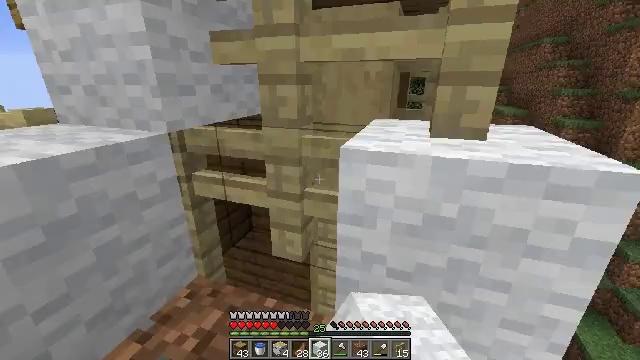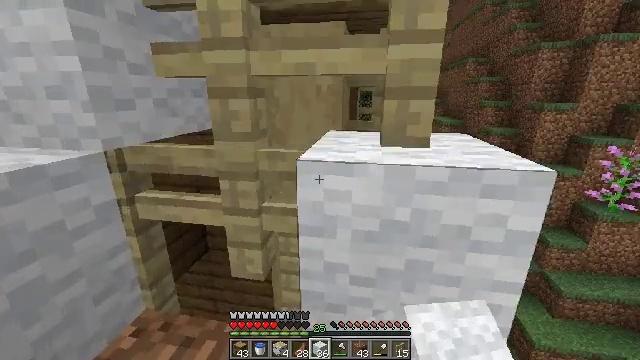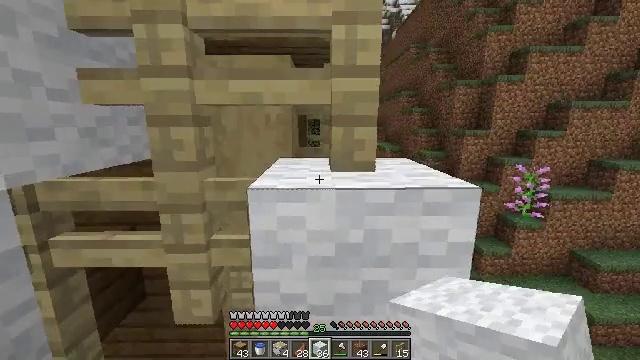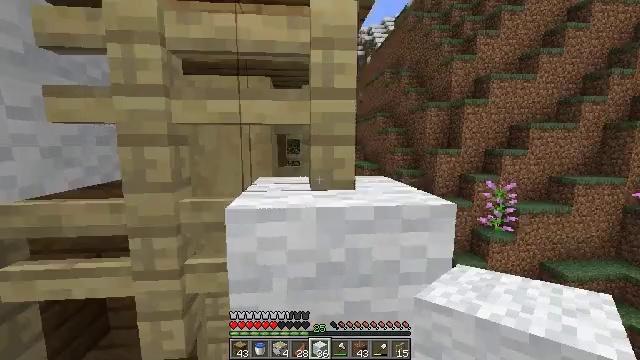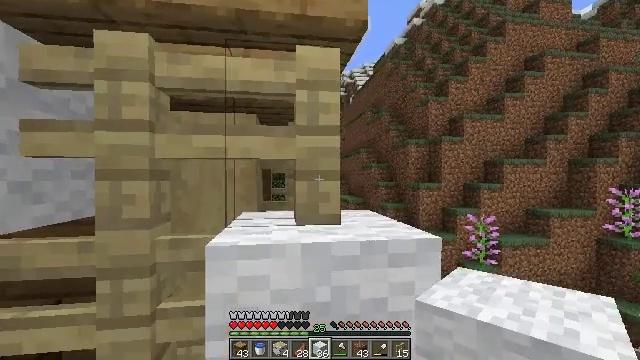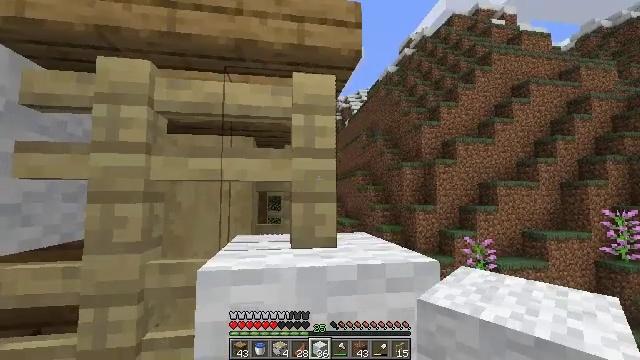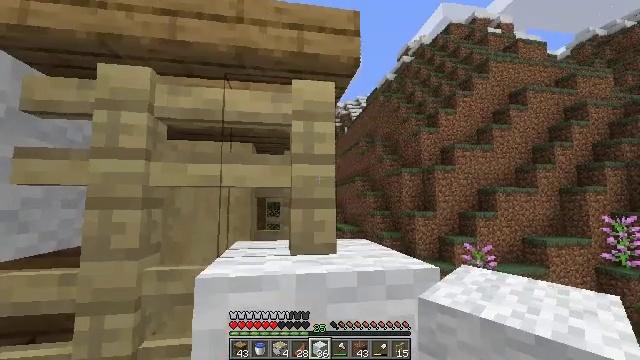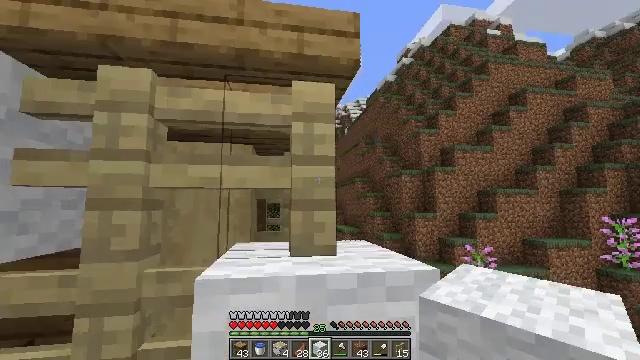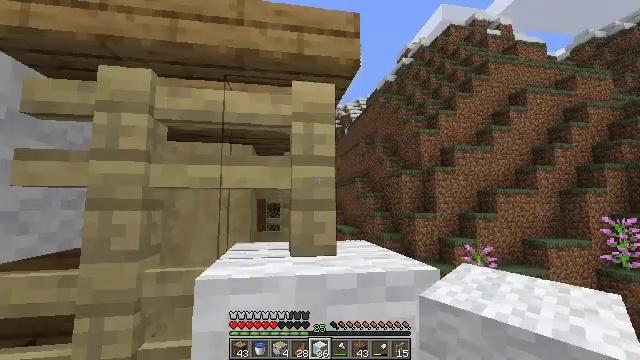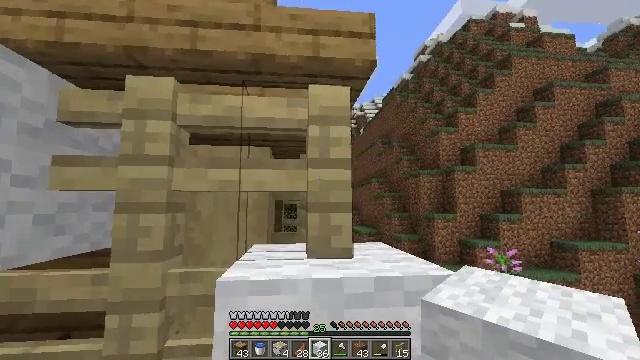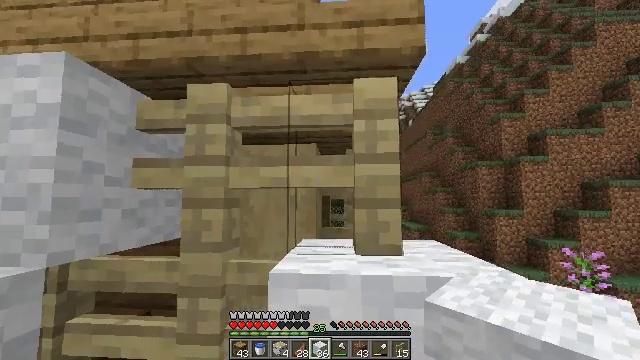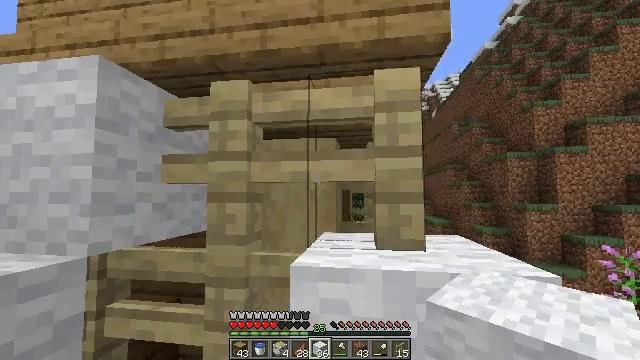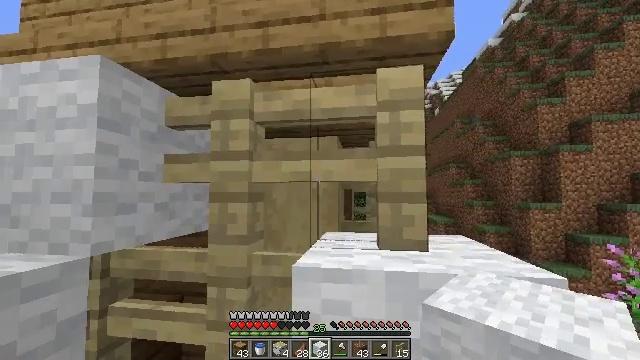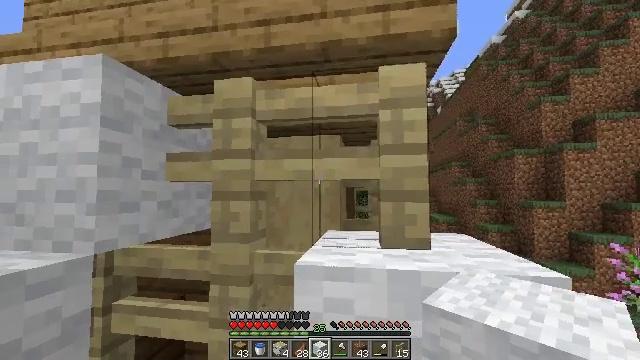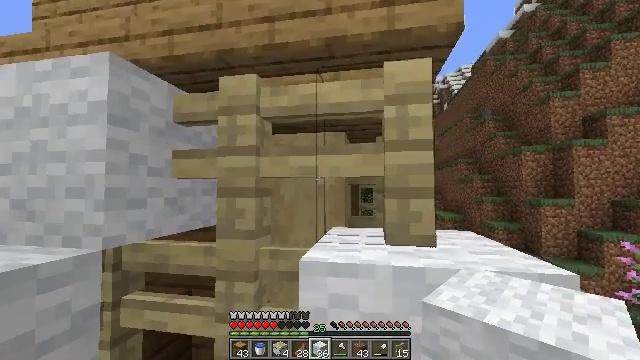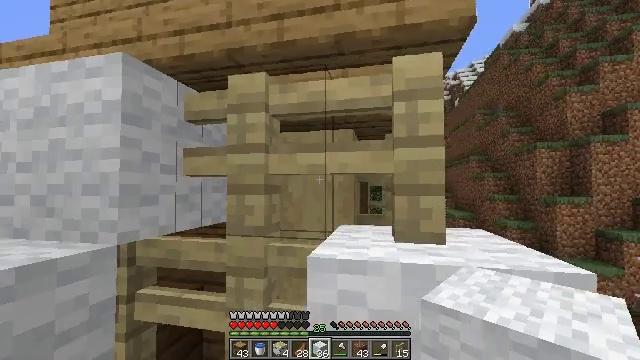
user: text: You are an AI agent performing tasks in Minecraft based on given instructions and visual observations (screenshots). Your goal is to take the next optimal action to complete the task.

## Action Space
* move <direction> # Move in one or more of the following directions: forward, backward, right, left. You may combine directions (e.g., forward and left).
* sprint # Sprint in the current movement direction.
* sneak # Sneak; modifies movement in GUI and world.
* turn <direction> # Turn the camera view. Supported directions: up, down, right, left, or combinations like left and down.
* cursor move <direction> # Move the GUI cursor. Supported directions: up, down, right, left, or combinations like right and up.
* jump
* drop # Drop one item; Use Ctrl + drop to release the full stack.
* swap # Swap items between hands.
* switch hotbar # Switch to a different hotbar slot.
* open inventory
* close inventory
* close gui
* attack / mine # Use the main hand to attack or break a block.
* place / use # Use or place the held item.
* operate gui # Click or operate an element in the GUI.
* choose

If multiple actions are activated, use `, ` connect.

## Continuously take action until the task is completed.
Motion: motion action
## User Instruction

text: Retrieve white wool from a structure.
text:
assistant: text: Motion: sneak, turn right and up
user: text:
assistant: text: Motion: sneak, turn right and up
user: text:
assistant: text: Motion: sneak, turn right and up
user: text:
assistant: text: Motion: sneak, turn right and up
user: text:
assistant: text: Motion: sneak, turn up
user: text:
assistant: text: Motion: sneak, turn up
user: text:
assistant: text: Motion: sneak
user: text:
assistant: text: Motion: move right, sneak
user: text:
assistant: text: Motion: move right, sneak, turn left
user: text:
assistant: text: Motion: move right, sneak, turn left and down
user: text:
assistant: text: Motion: move right, sneak, turn left and down
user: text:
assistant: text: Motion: move right, sneak
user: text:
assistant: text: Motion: sneak
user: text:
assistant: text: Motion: sneak, turn left
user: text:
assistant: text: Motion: sneak, turn left
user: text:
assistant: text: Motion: sneak, turn left
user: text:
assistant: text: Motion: sneak, turn left
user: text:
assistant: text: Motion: move left, sneak, turn left and down
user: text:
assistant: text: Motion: move left, sneak
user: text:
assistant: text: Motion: move left, sneak
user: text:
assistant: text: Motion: move left, sneak, turn right and down
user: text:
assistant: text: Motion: move left, sneak
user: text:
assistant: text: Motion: move left, sneak
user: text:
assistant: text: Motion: move left, sneak
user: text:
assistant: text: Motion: move left, sneak
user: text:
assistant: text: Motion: move left, sneak, turn right
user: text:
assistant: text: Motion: sneak
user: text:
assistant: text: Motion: sneak
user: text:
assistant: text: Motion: sneak
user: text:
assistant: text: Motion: sneak